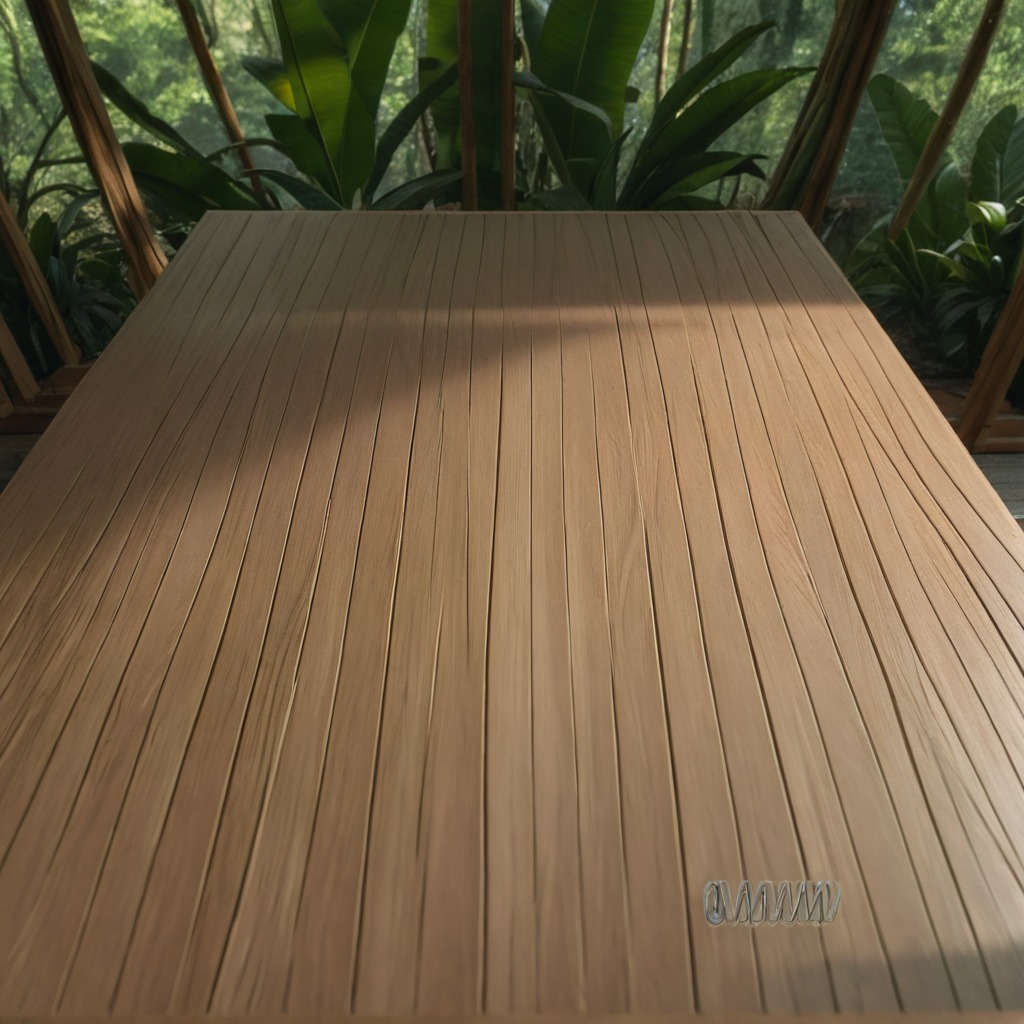
A coiled metal spring is lying on the wooden table.